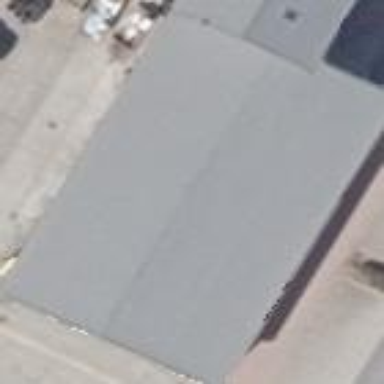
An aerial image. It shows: Building that houses car repair shop.